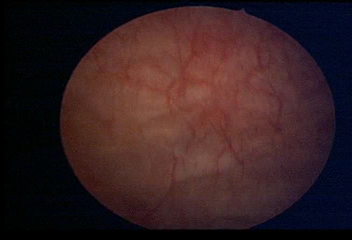
Modality: WLC
Class: Normal mucosa
Bladder cancer association: No